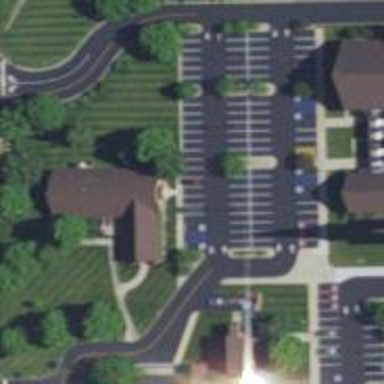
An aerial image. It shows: Parking space.